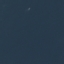
Land use / land cover: SeaLake